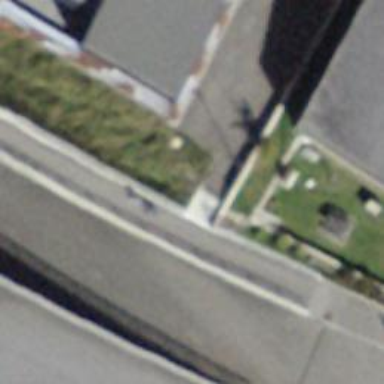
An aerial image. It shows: Set of concrete steps.